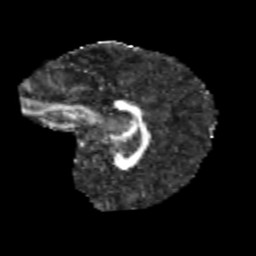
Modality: FA
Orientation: sagittal
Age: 9
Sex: female
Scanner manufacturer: siemens
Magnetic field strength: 3 T
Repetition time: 3.8 s
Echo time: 0.07 s